Question: I have seen a few similar questions but I could not find one that is close enough to the one I am having now.

This is what I have now in my storyboard. I have a view with a number of buttons each of which is supposed to linked to one specific view (which is one of the tabs). Now I could only push to the tab view landing at the 1st tab while any of the buttons is clicked. I would like to know how I could actually jump to the specific tab from the buttons.
Please pardon my poor English, and thank you in advance.
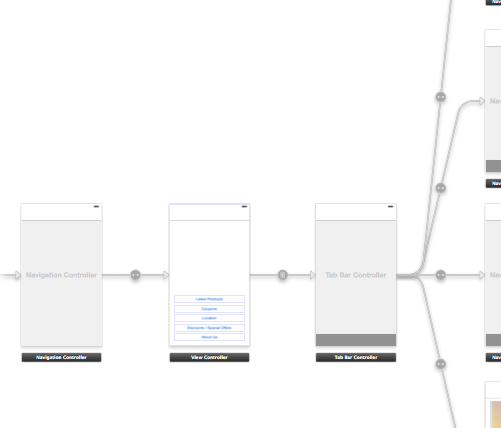
Answer: Give the buttons the tags 100, 101, 102, 103, and 104.
Set the Identifier of the segue from the first Scene to the TabBar scene to showTabBar.
Connect each button to the same IBAction method, where you must write the code:
'''
- (IBAction)onButtonTap:(id)senderButton
{
[self performSegueWithIdentifier:@"showTabBar" sender:senderButton];
}
'''
Also, override prepareForSegue:sender: :
'''
- (void)prepareForSegue:(UIStoryboardSegue *)segue sender:(id)sender
{
// Get the new view controller using [segue destinationViewController].
// Pass the selected object to the new view controller.
UITabBarController *tabBarController = segue.destinationViewController;
tabBarController.selectedIndex = ((UIButton *) sender).tag - 100;
}
'''